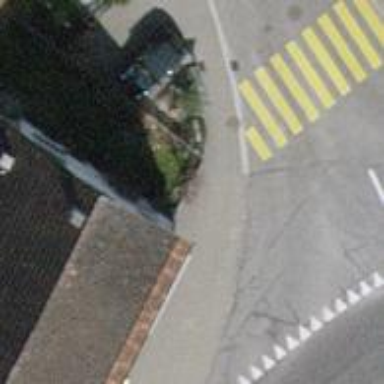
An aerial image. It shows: Post box.